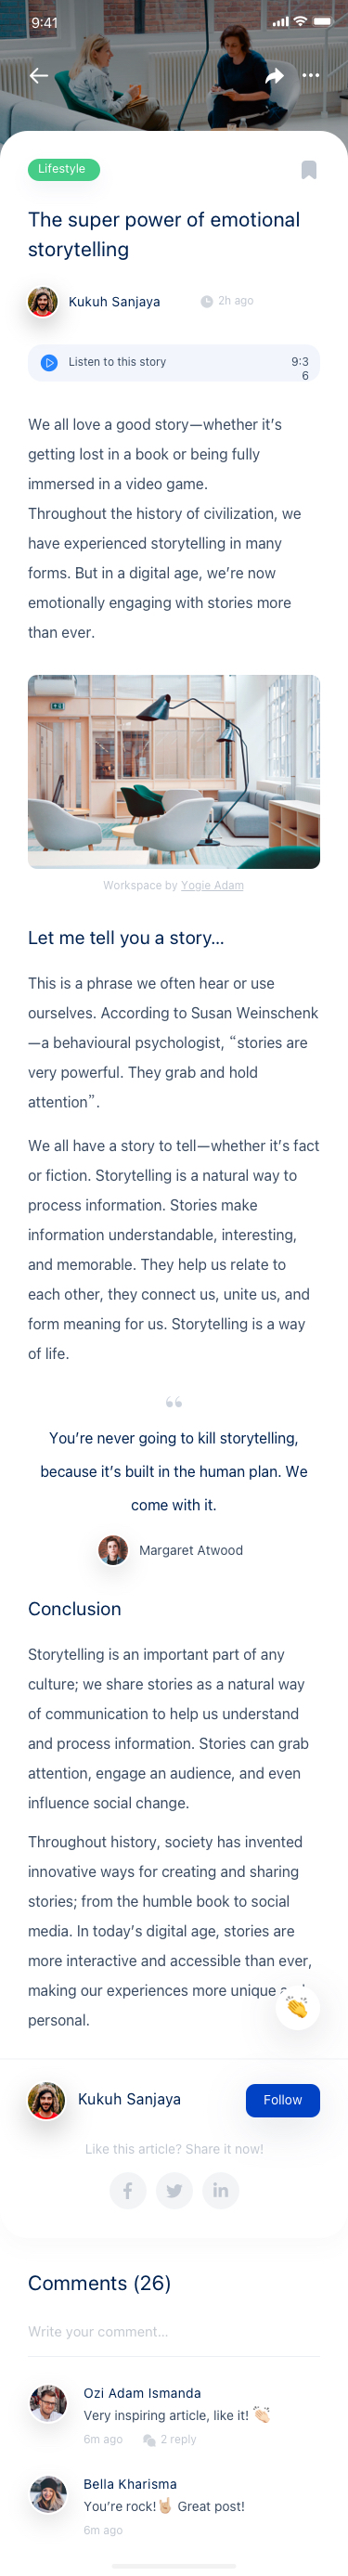
Text in this UI design:
The super power of emotional storytelling
Lifestyle
Kukuh Sanjaya
2h ago
Listen to this story
9:36
We all love a good story — whether it’s getting lost in a book or being fully immersed in a video game.
Throughout the history of civilization, we have experienced storytelling in many forms. But in a digital age, we’re now emotionally engaging with stories more than ever.
Workspace by Yogie Adam
Let me tell you a story…
This is a phrase we often hear or use ourselves. According to Susan Weinschenk — a behavioural psychologist, “stories are very powerful. They grab and hold attention”.
We all have a story to tell — whether it’s fact or fiction. Storytelling is a natural way to process information. Stories make information understandable, interesting, and memorable. They help us relate to each other, they connect us, unite us, and form meaning for us. Storytelling is a way of life.
You’re never going to kill storytelling, because it’s built in the human plan. We come with it.
Margaret Atwood
Conclusion
Storytelling is an important part of any culture; we share stories as a natural way of communication to help us understand and process information. Stories can grab attention, engage an audience, and even influence social change.

Throughout history, society has invented innovative ways for creating and sharing stories; from the humble book to social media. In today’s digital age, stories are more interactive and accessible than ever, making our experiences more unique and personal.
👏
Kukuh Sanjaya
Follow
Like this article? Share it now!
Comments (26)
Write your comment…
Ozi Adam Ismanda
Very inspiring article, like it! 👏🏻
6m ago
2 reply
Bella Kharisma
You’re rock!🤘🏼 Great post!
6m ago